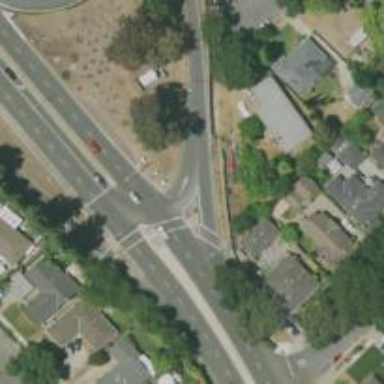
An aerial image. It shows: Solid stop line on the road marking.